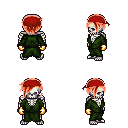
a pixel art fantasy rpg character, male body template, skeleton, green robe, red pants, red pixie cut hairstyle, red bandana, gold gloves, four views (front, back, left, right), 2x2 character sprite sheet, small pixel art, hard edges, no anti-aliasing